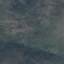
Land use / land cover class: HerbaceousVegetation